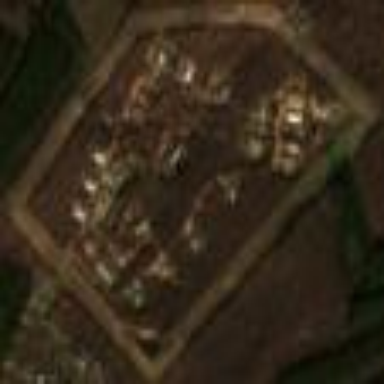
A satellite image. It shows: Military area with fence.